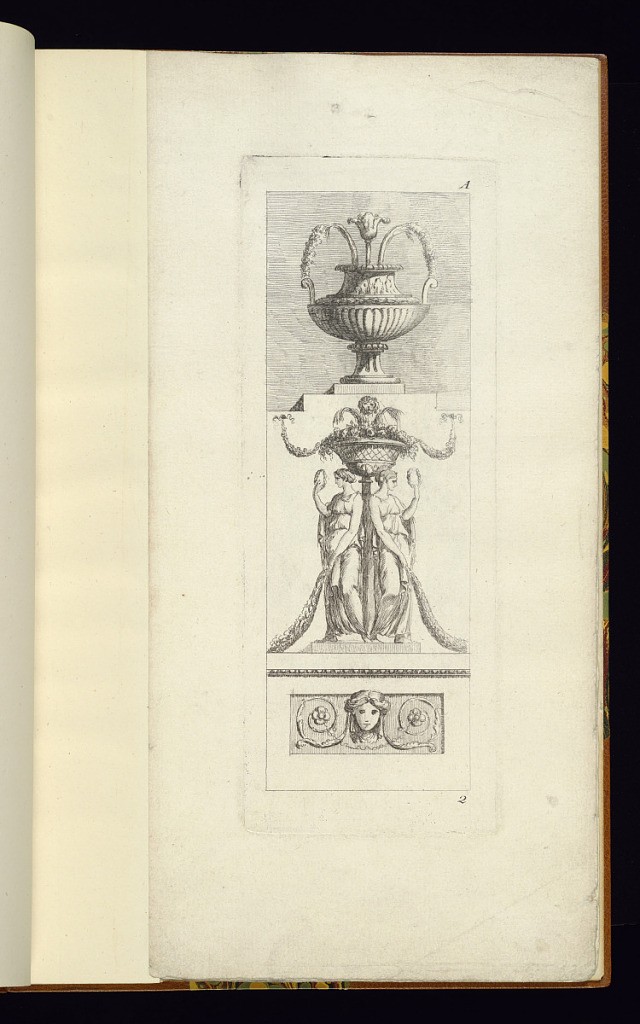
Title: Arabesque Design
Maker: Juste-François Boucher, French, 1736 – 1782
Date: ca. 1775
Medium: Etching on cream laid paper
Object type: Print
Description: Arabesque designs divided in three registers. The top section features a design for a vase; the middle register depicts two, draped female figures with a basket of garland at their heads; and the bottom register has a female mascaron with scrolls on either side.